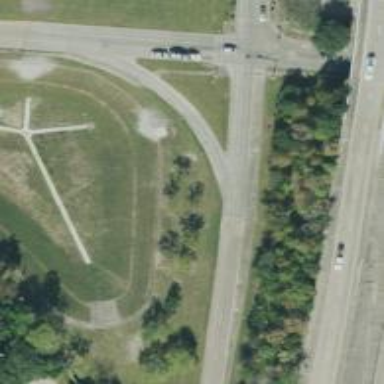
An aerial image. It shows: Frontage road connected to secondary link road.